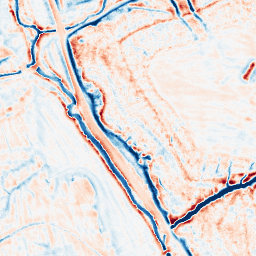
Category: edge_preserving
Decomposition family: bilateral
Decomposition parameters: d: 15
sigma_color: 50
sigma_space: 75
Upsampling method: edge_directed
Upsampling parameters: scale: 4
Upsampling scale: 4